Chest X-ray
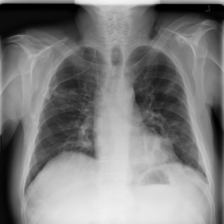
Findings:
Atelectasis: negative
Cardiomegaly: negative
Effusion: negative
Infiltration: positive
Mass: negative
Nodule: negative
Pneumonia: negative
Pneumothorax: negative
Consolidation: negative
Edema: negative
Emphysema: negative
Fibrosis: negative
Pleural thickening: negative
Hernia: negative